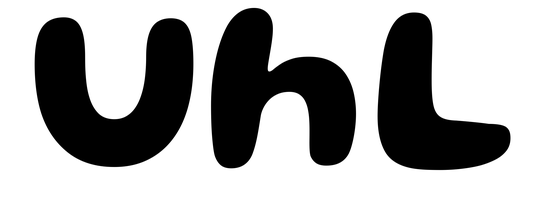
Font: Gluten_SemiBold